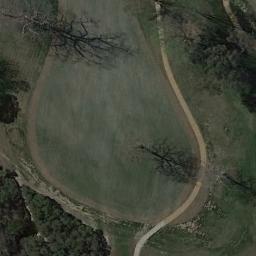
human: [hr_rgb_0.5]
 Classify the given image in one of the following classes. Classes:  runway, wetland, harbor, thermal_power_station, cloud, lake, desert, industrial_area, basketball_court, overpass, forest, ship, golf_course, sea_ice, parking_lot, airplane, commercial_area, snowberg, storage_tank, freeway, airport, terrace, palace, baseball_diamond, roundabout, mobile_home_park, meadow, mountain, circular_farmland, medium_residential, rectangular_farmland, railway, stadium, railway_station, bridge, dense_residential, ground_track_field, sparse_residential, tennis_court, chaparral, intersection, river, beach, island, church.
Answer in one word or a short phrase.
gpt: golf_course